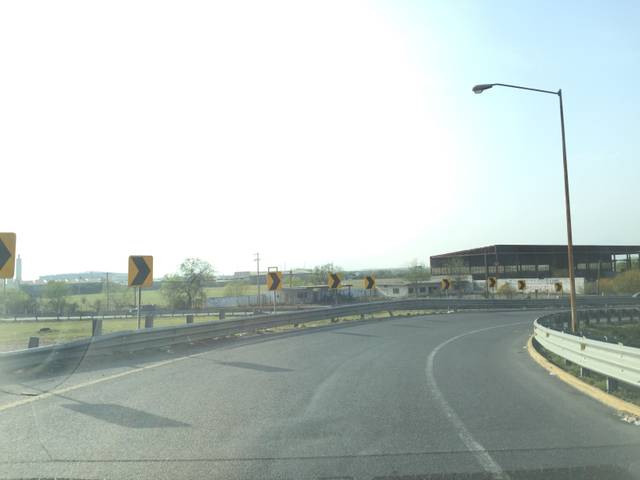
Region: Mexico
Coordinates: 25.832, -100.2585